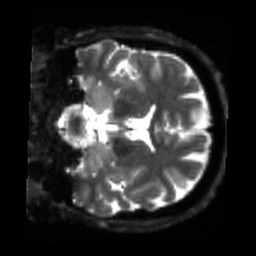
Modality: sbref
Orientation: coronal
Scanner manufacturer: siemens
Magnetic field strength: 3 T
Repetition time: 4 s
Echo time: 0.0594 s